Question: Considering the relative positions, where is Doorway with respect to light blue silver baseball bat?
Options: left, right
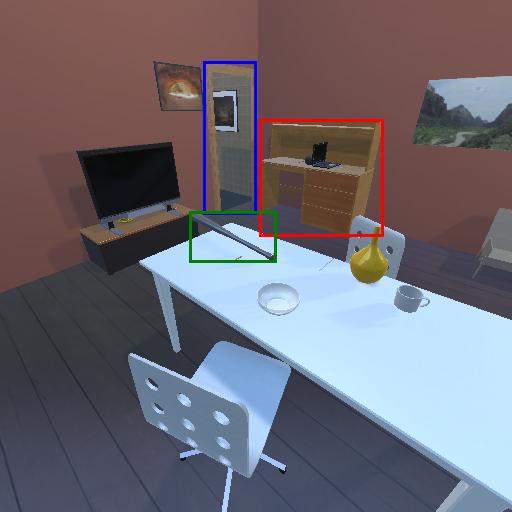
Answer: left